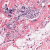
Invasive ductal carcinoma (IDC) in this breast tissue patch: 0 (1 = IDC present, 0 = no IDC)